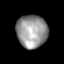
Tissue: lung
Cell type: Epithelial cells
Senescence score: 0.2329
Nuclear area (px): 992
Mean DAPI intensity: 150.368